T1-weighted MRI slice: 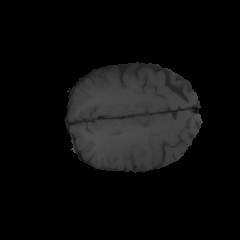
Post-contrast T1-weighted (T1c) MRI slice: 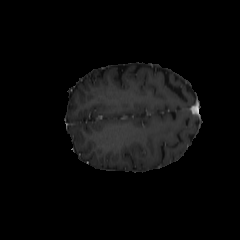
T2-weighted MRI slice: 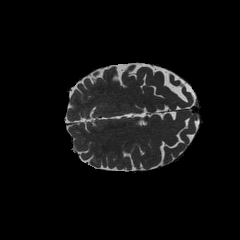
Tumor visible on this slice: no